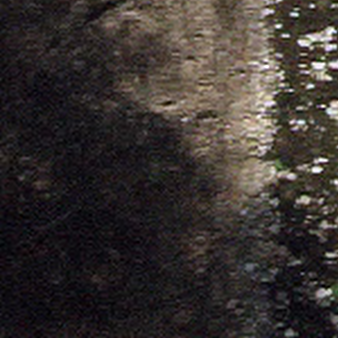
Label: other